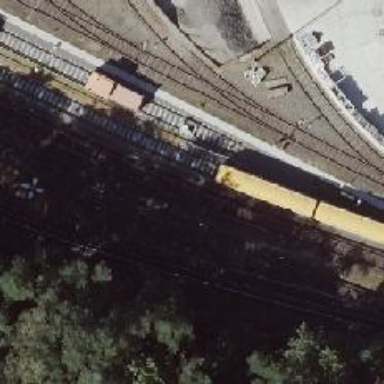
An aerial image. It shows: Railway switch with the turnout on the left side.